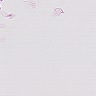
Metastatic tissue present: no